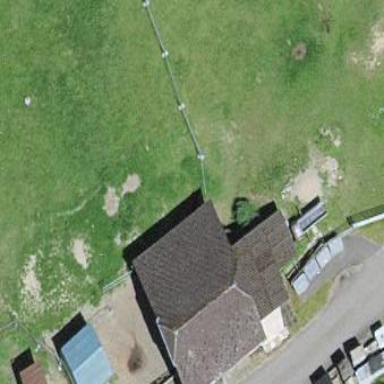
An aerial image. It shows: Barn.